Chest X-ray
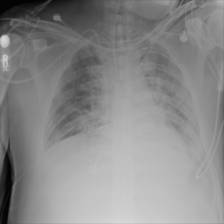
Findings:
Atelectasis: negative
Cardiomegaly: negative
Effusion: negative
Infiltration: positive
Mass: negative
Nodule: negative
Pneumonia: negative
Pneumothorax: negative
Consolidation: negative
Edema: negative
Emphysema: negative
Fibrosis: negative
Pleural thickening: negative
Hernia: negative